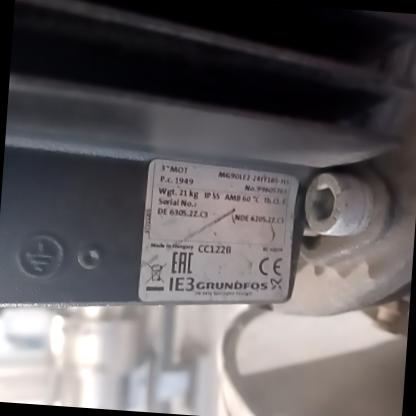
Klasa: tabliczka-znamionowa